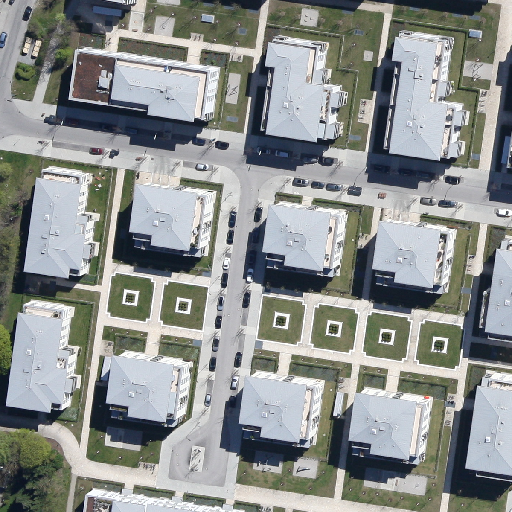
Referring expression: building along the road